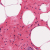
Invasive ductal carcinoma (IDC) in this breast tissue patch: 0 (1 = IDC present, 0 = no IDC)